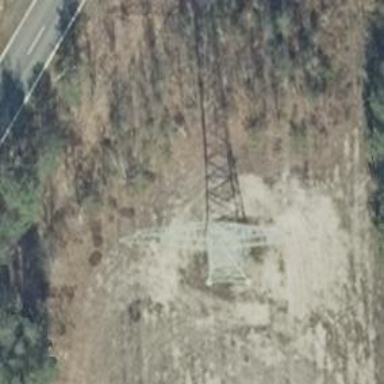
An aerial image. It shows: Power tower.